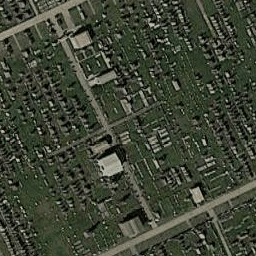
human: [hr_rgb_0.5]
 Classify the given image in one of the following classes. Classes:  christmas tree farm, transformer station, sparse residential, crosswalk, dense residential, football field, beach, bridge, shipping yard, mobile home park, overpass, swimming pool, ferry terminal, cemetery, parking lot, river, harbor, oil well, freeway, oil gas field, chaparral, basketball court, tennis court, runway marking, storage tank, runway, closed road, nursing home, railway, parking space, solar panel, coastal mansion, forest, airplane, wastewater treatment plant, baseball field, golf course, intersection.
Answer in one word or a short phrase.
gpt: cemetery